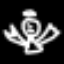
Label: angel